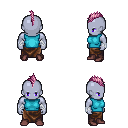
a pixel art fantasy rpg character, male body template, dark elf, purple skin, teal sleeveless shirt, robe skirt, pink mohawk hairstyle, white cloth bandages, maroon shoes, four views (front, back, left, right), 2x2 character sprite sheet, small pixel art, hard edges, no anti-aliasing